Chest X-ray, AP view. Patient: 32 years old, sex F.
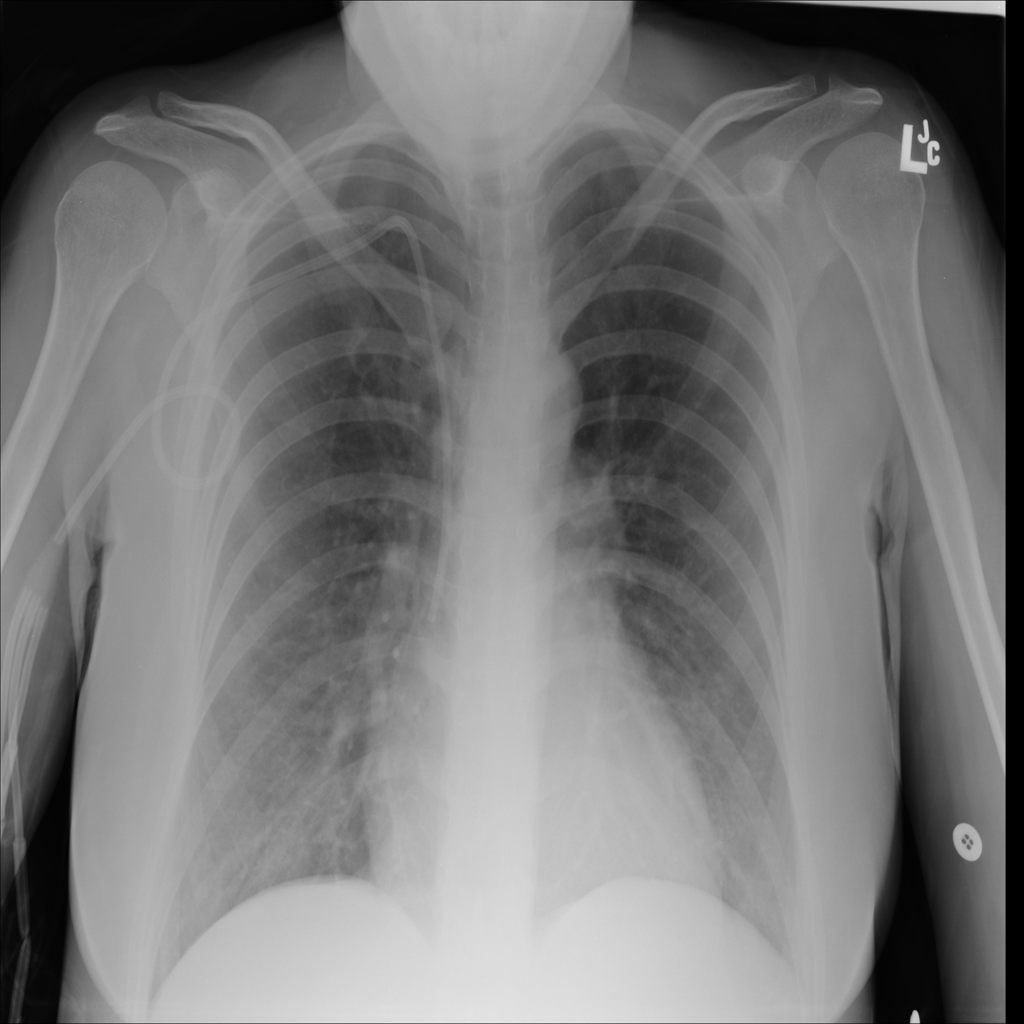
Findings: No Finding